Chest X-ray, PA view. Patient: 29 years old, sex M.
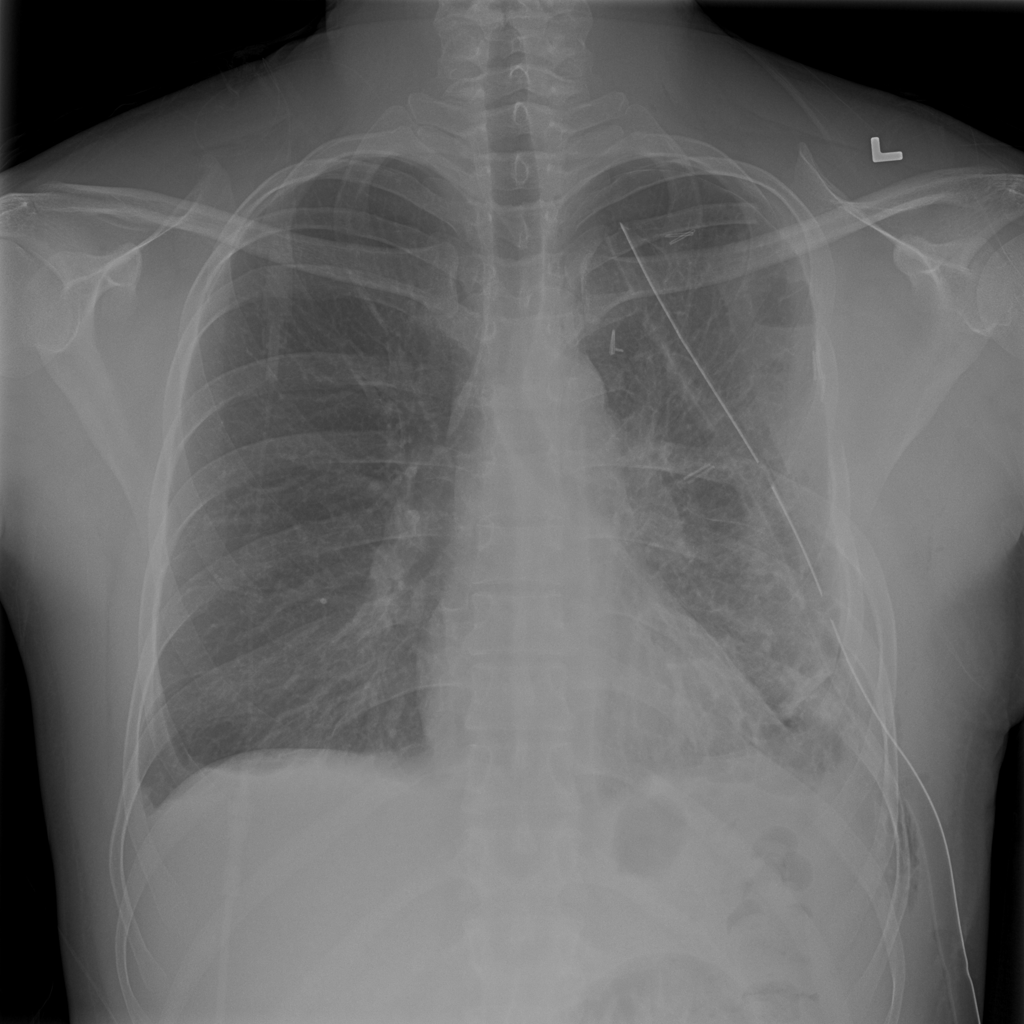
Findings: No Finding